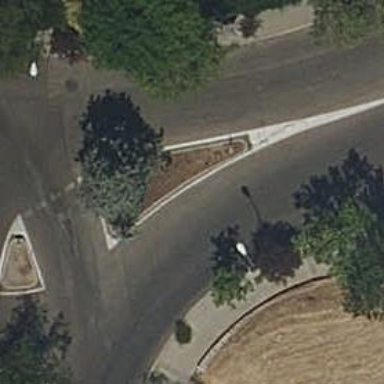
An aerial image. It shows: Kerb barrier.